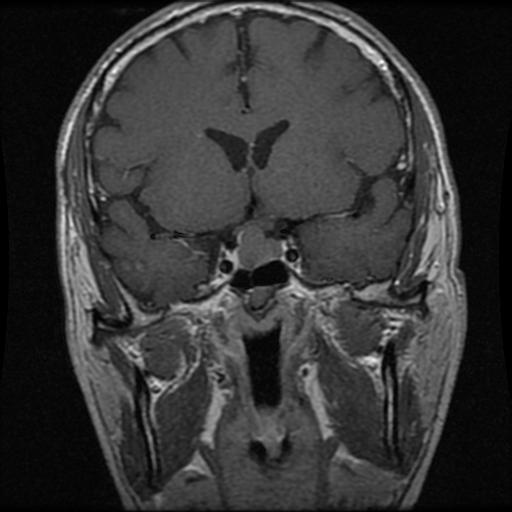
Label: pituitary